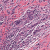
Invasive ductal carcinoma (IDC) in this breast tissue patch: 1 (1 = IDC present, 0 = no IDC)